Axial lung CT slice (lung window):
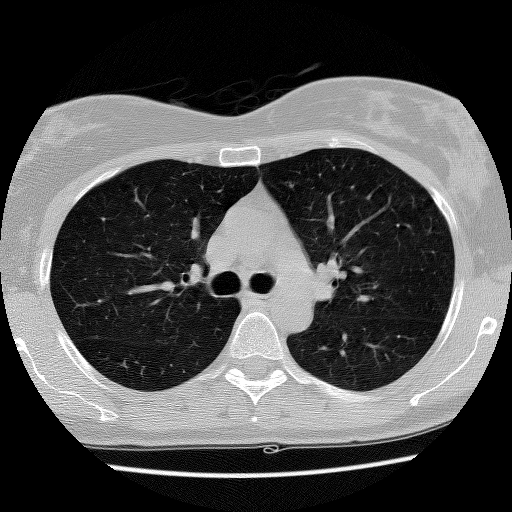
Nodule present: no